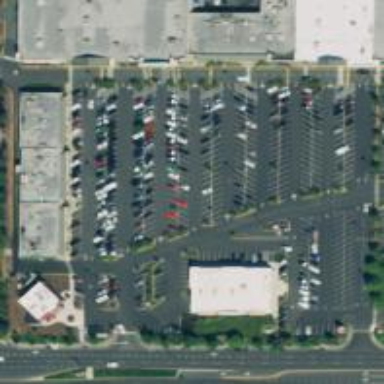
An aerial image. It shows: Retail area.